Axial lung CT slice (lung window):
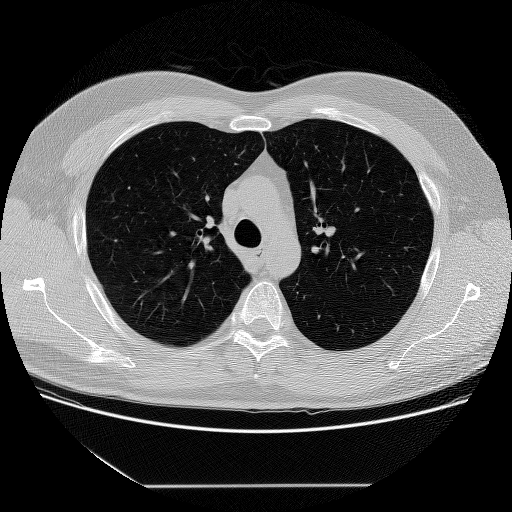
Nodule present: no